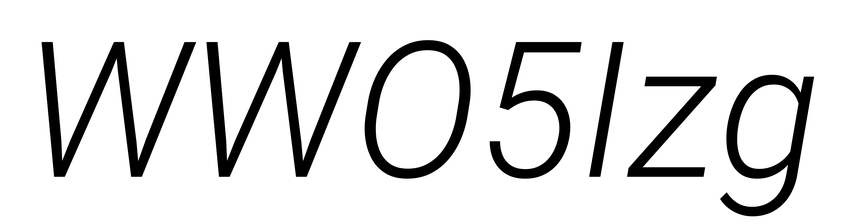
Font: Roboto-Italic_Light_Italic